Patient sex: F
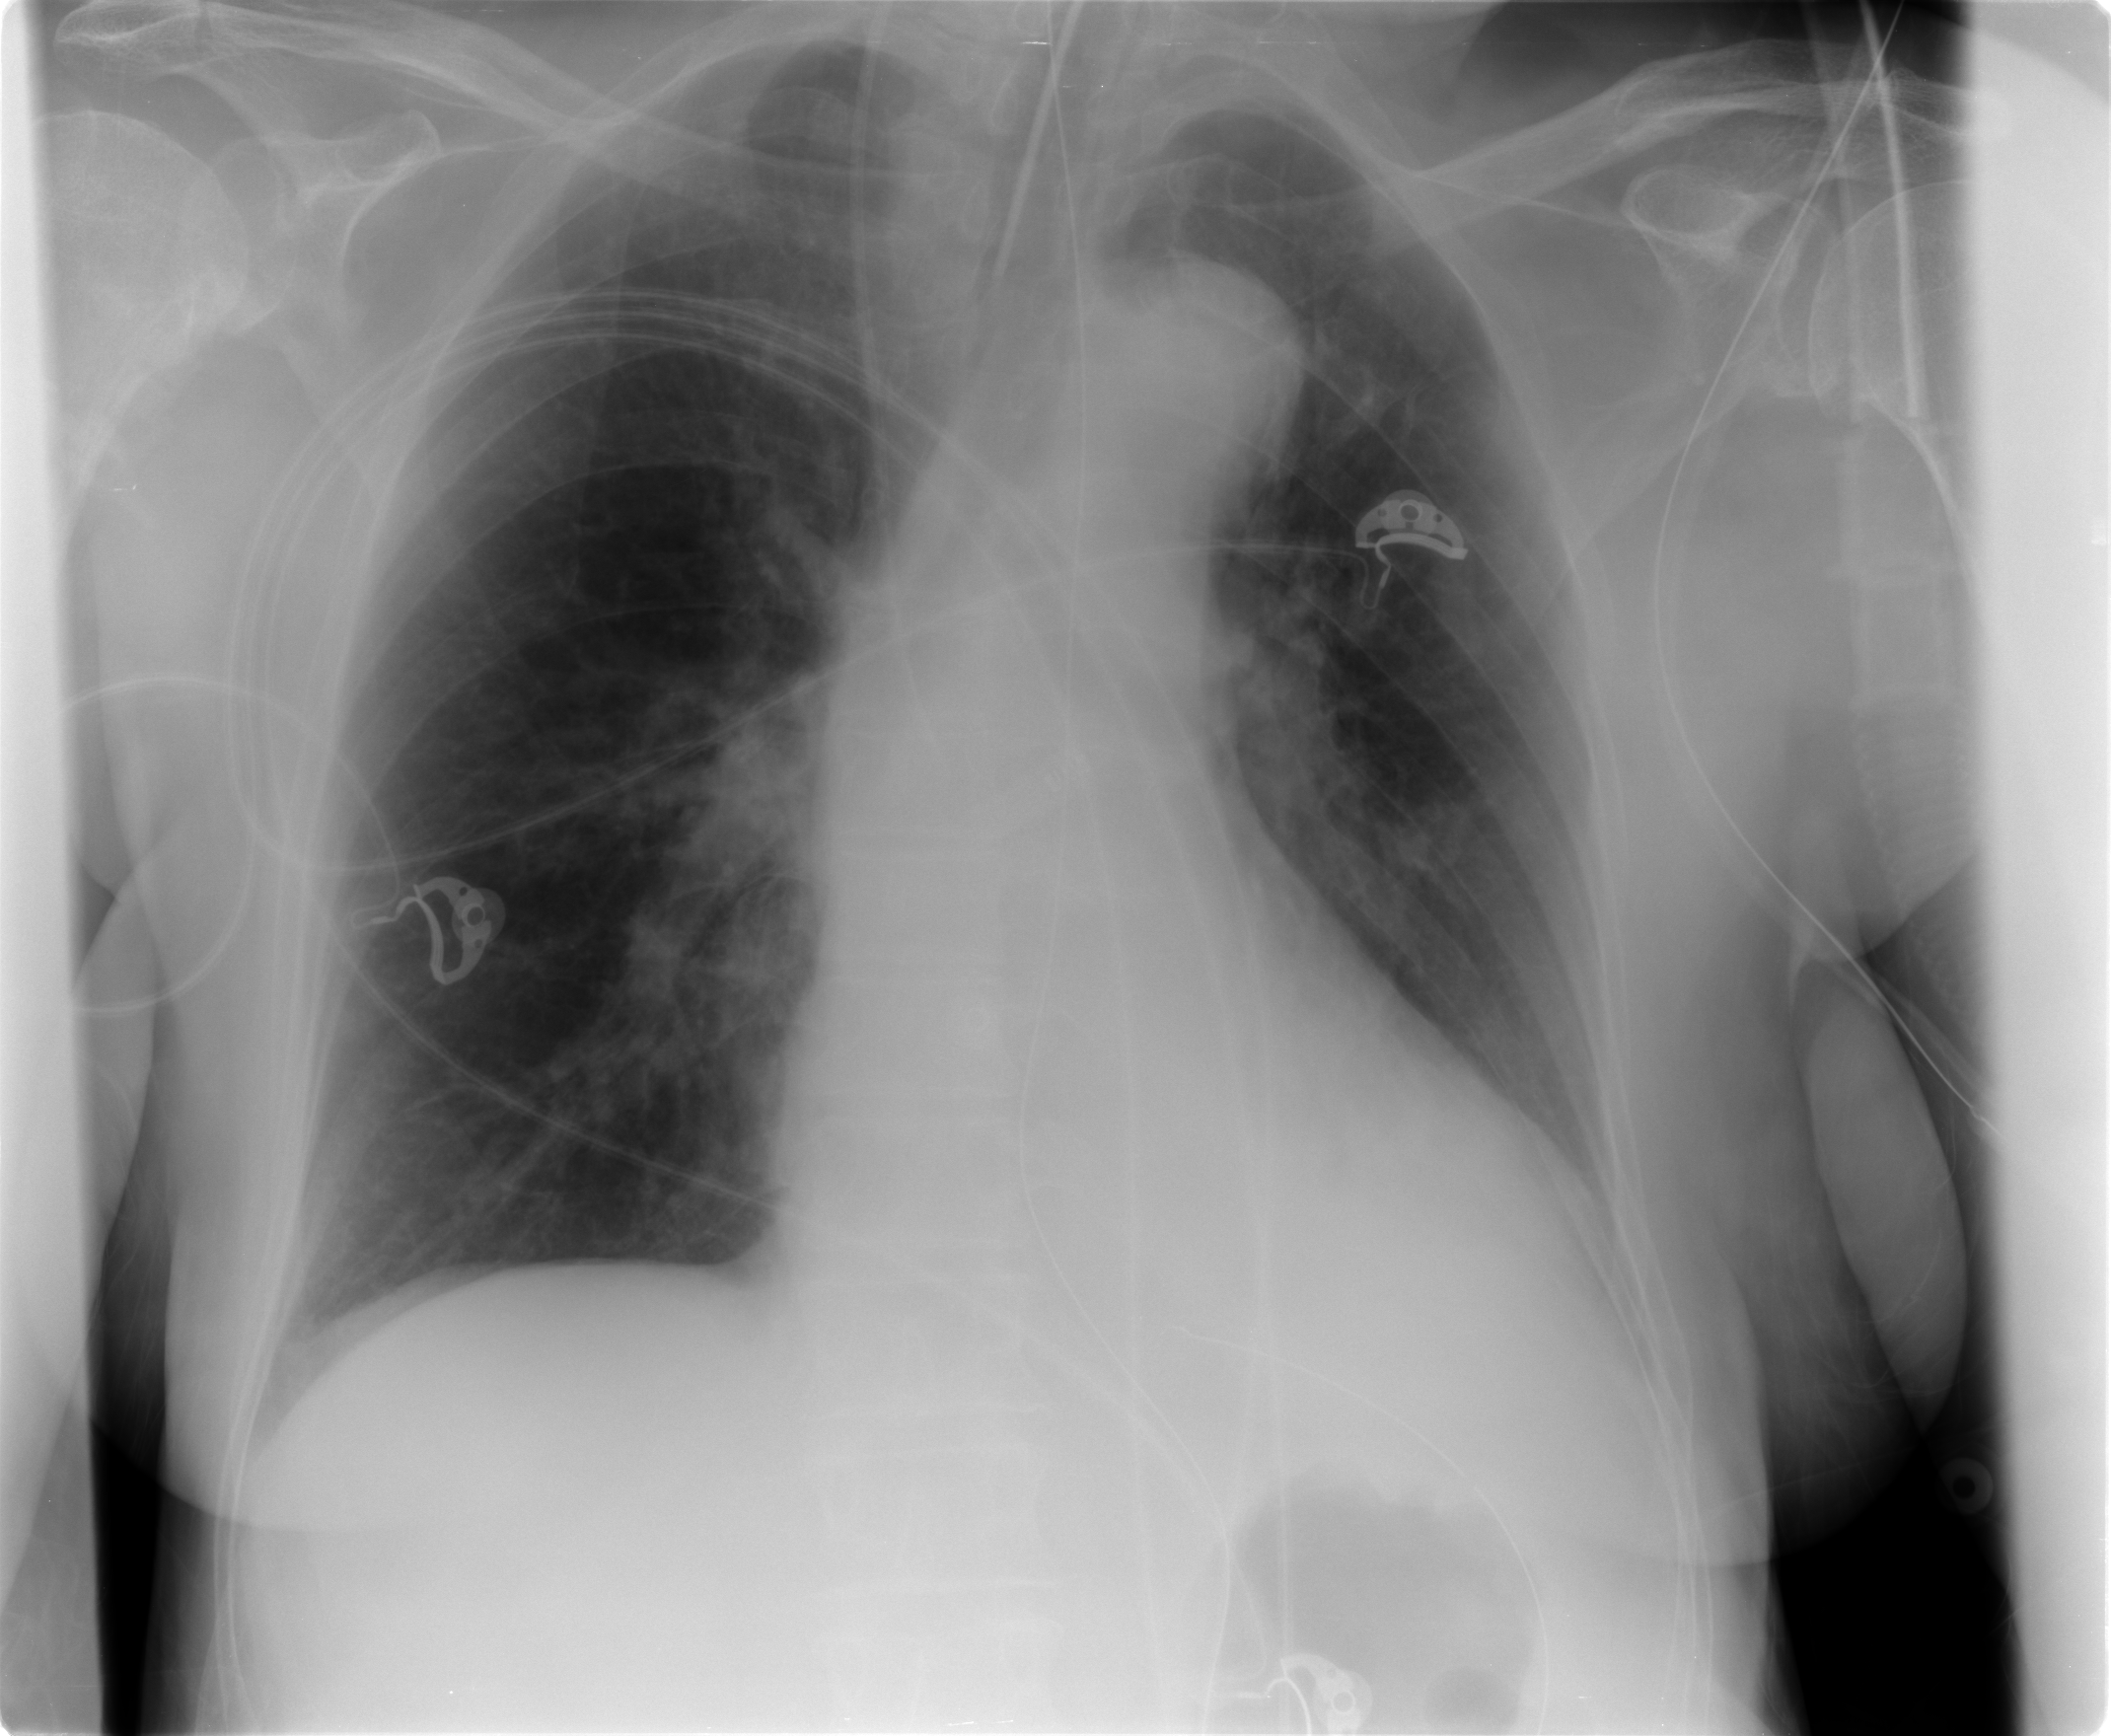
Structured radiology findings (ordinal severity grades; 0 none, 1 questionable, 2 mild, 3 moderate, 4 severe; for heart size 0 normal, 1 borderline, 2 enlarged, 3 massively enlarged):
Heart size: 1
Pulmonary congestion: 1
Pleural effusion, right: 0
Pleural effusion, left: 1
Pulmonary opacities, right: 0
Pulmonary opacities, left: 0
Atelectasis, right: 1
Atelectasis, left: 1